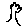
Label: tree